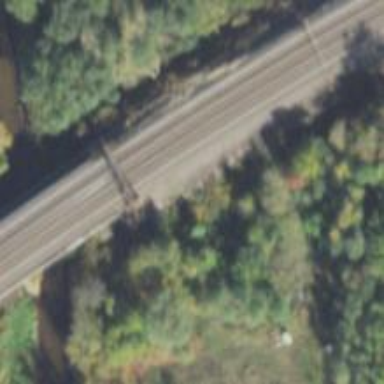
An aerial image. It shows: Bridge over electrified railway with contact lines.